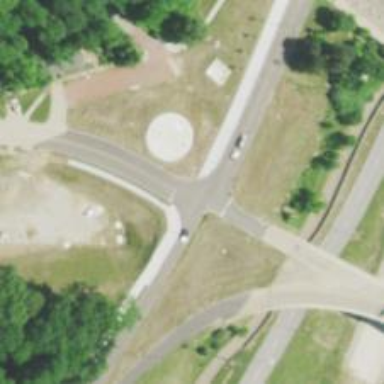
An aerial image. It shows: Unmarked crossing on cycleway road.